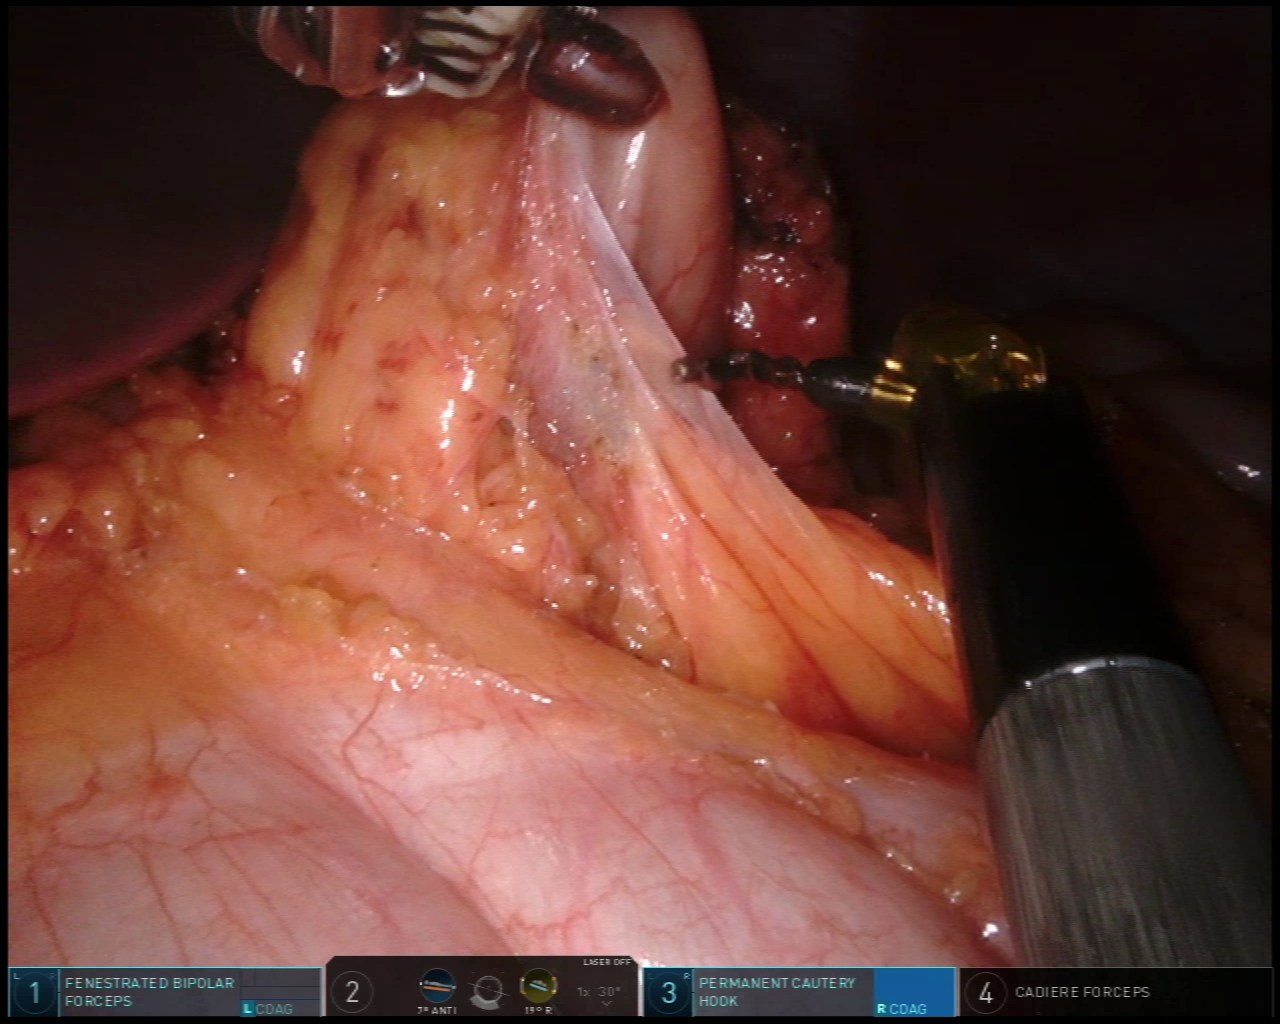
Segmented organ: stomach
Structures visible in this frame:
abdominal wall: yes
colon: yes
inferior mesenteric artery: no
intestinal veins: no
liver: yes
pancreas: no
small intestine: no
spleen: no
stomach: yes
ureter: no
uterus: no
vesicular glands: no